Current action and preconditions to check: trajectory_clear

Your task: For each precondition in the list above, predict whether it will hold at this action.

Consider the current scene as observed from the mobile robot's camera, and analyze the predicted future states of all dynamic agents (e.g., people, animals, vehicles, or any moving entities) within the NEXT SECOND.

IMPORTANT: Only answer "very likely" if you are absolutely certain—based on strong, clear evidence—that a dynamic agent will violate the precondition in the predicted future state. Do NOT answer "very likely" for unlikely, ambiguous, or low-probability risks.

Ask yourself for each precondition: Is there a high probability, with clear and convincing evidence, that the predicted future states of any dynamic agent will interfere with the predicted future state of the currently executing action within the NEXT SECOND, causing that precondition to fail?

Assess the risk level based on these predictions. Use "likely" or "very likely" if motions create a clear risk of interference.

Use "neutral" or "improbable" if agents are nearby but their predicted paths are clearly diverging or non-conflicting.

Failure Risk Categories: "very improbable", "improbable", "neutral", "likely", "very likely"

Answer Format: Output ONLY the probability_of_failure value from these categories: "very improbable", "improbable", "neutral", "likely", "very likely"

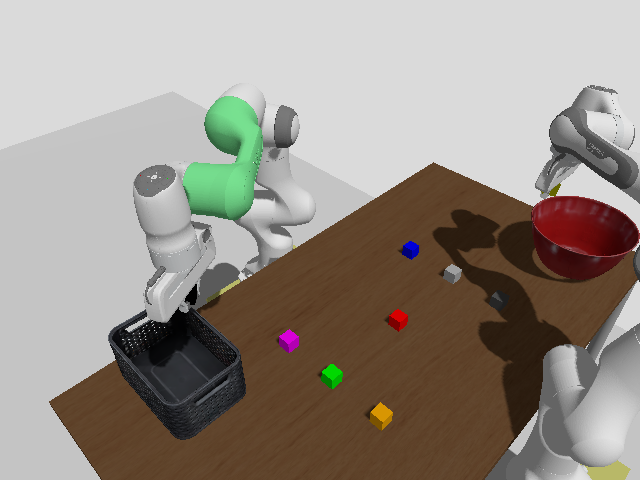

Answer: very improbable